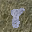
Label: 8